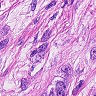
Metastatic tissue present: yes